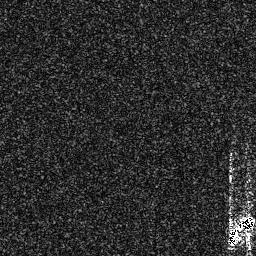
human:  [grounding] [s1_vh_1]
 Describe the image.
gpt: In the satellite image, there is  <ref>1 medium ship </ref> <box>[[87, 83, 99, 96, 0]]</box> located at bottom right.